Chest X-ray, PA view. Patient: 42 years old, sex F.
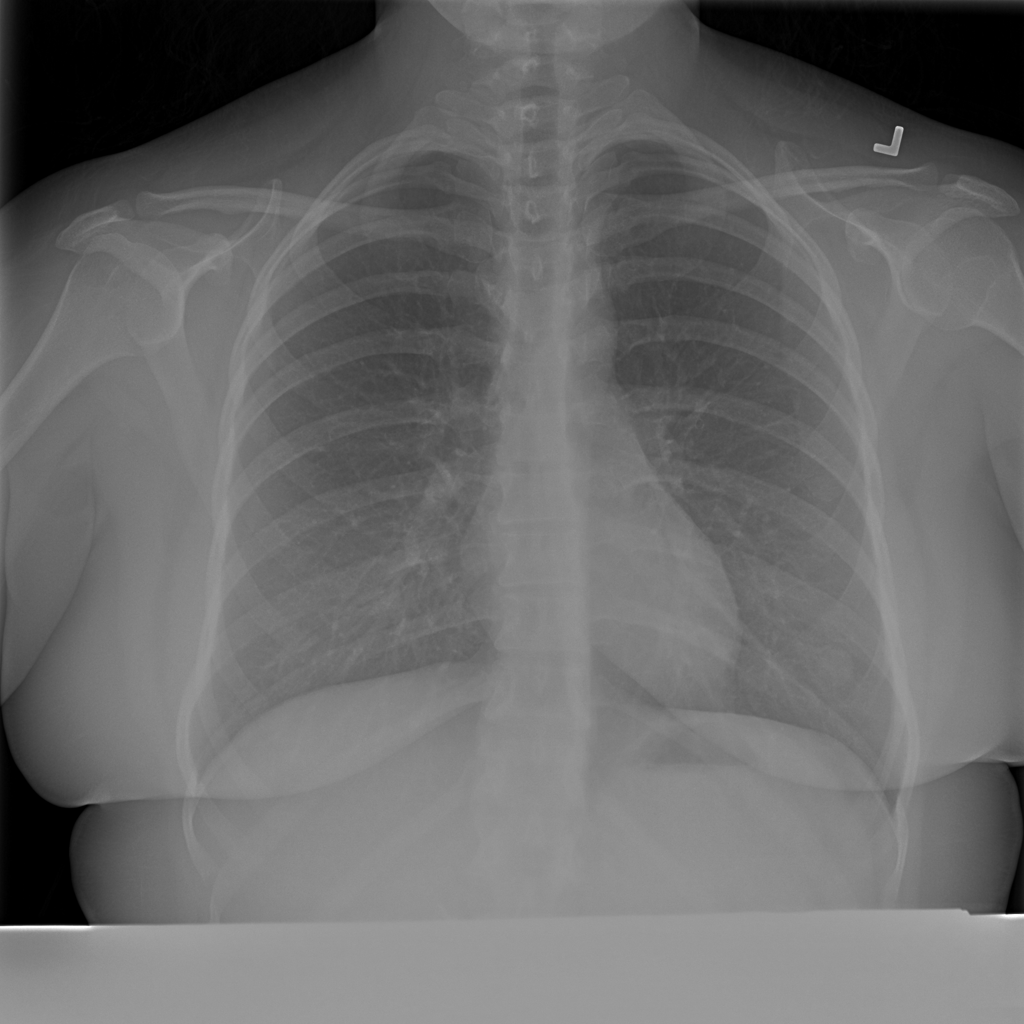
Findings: No Finding